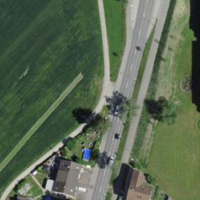
EUNIS habitat code: 55
Species observed at this site:
Cotinus coggygria
Acer campestre